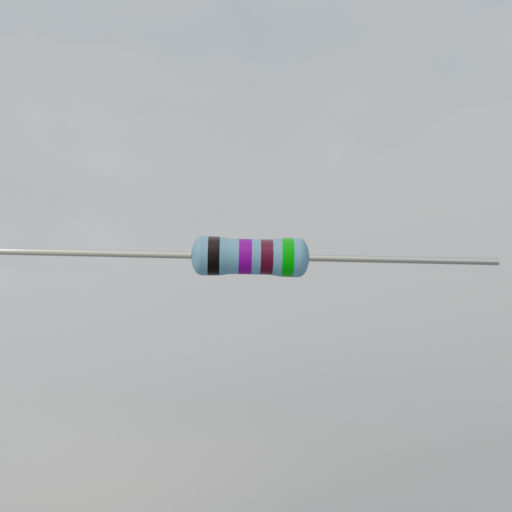
Resistor colour bands (in order): black, violet, brown, green